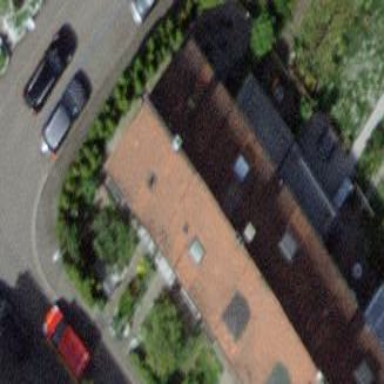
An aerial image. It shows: Terrace building.